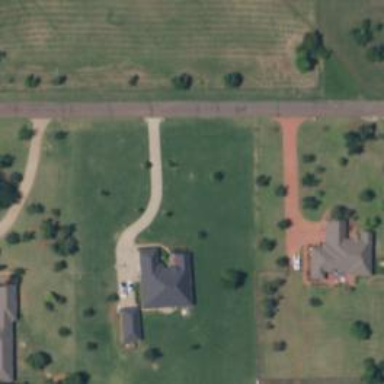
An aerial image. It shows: Driveway leading to service road.